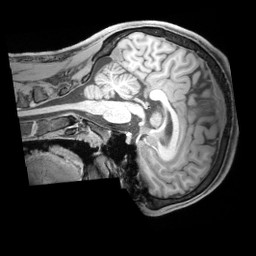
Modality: T1w
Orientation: sagittal
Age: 22
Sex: male
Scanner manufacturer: siemens
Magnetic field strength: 3 T
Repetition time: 1.97 s
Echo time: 0.00206 s